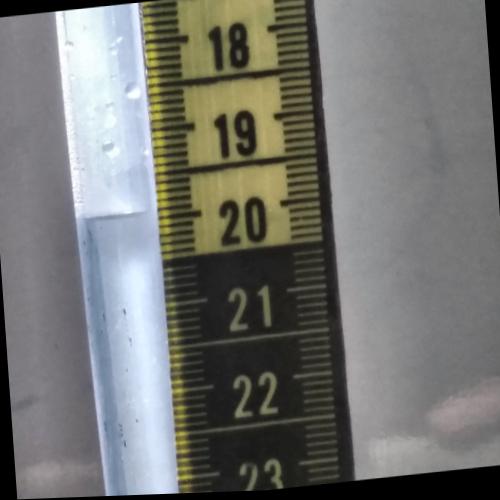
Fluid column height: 19.9 cm